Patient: sex F, age 58
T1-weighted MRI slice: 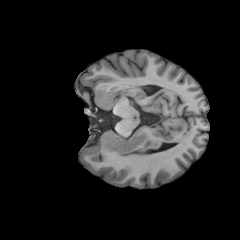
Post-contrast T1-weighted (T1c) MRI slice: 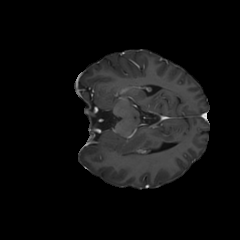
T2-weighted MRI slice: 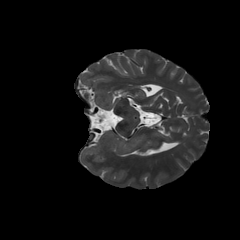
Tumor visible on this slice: no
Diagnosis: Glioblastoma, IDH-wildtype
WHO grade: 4